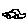
Label: car